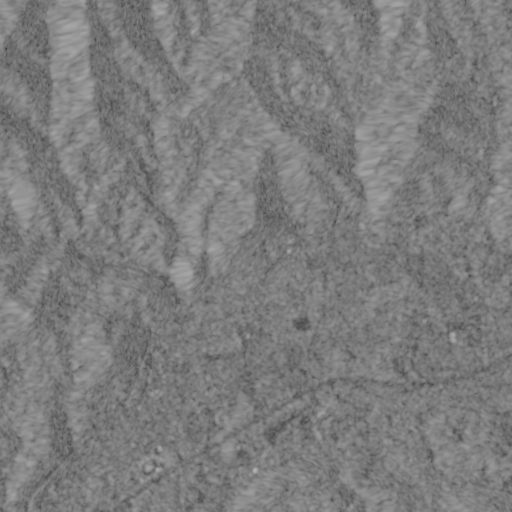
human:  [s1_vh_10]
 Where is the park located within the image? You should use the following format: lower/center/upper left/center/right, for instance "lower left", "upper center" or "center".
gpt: The park is located in the lower right of the image.
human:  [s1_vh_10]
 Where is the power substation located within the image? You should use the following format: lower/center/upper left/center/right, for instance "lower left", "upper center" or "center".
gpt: The power substation is located in the center of the image.
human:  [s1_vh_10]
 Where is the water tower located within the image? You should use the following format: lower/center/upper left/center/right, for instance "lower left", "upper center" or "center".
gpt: The water tower is located in the center of the image.
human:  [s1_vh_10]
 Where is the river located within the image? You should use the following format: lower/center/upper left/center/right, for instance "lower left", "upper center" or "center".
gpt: The river is located in the lower right of the image.
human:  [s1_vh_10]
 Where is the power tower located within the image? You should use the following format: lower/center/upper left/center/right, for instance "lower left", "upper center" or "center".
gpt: There is no power tower in the image.

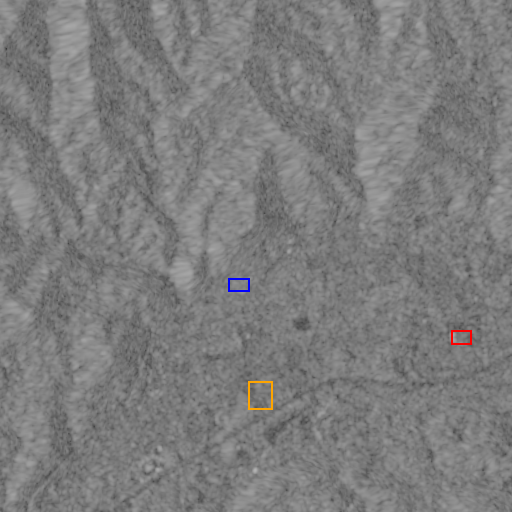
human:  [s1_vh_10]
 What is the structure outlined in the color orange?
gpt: The structure outlined in orange is a park.
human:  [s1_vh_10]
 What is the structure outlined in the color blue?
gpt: The structure outlined in blue is a power substation.
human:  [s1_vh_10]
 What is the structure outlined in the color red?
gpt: The structure outlined in red is a building.
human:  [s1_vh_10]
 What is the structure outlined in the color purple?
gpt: There is no purple outline.